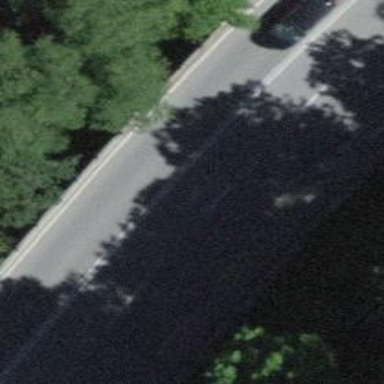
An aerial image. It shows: Secondary road with lane designated for cycling on the left side. The road surface is asphalt.